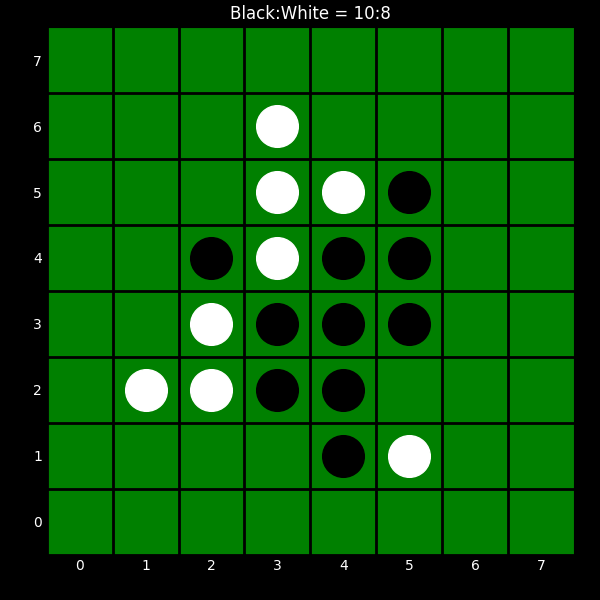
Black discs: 10
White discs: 8